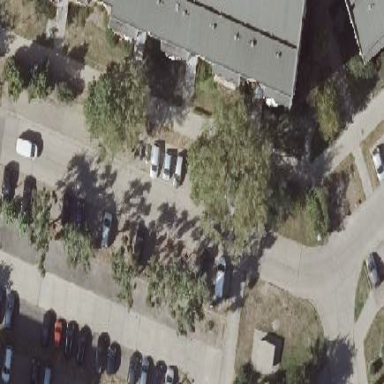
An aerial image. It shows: Street side parking area.